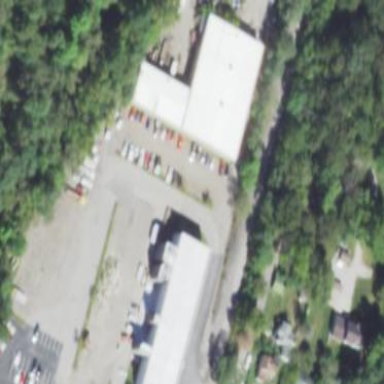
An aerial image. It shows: Commercial building.